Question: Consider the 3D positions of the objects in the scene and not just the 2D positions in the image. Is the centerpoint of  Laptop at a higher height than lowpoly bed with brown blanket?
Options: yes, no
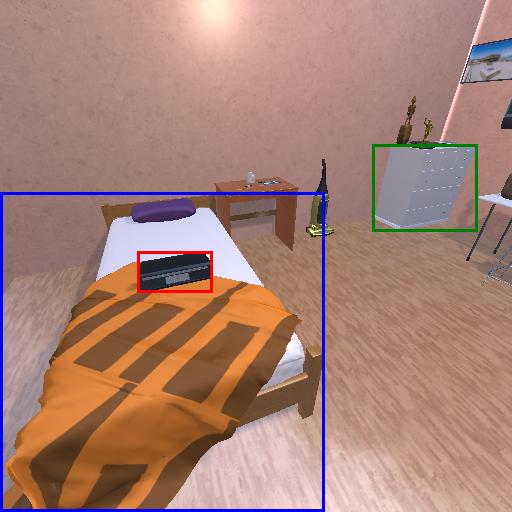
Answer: yes